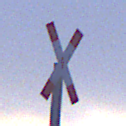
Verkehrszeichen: Andreaskreuz
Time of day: SunriseSunset
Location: Outdoor (Urban)
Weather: Overcast
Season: NotSpecified
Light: Natural